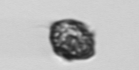
Label: Kryptoperidinium_triquetrum